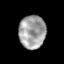
Tissue: prostate
Cell type: T cells
Senescence score: 0.3567
Nuclear area (px): 868
Mean DAPI intensity: 160.214